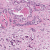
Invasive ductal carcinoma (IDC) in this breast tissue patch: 1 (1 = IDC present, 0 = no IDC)